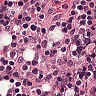
Metastatic tissue present: no